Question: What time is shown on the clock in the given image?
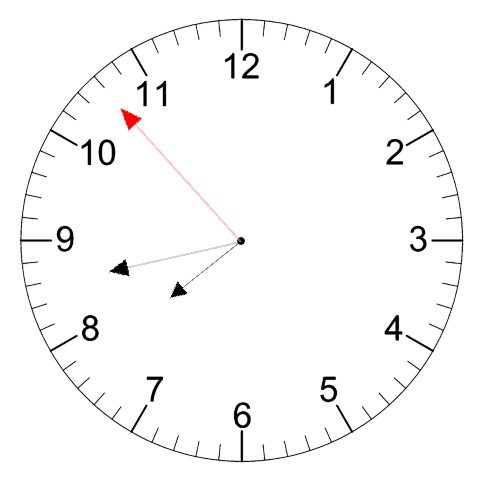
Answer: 07:42:53